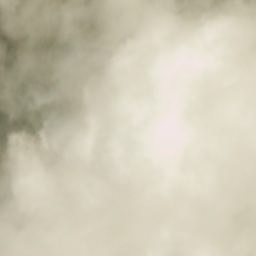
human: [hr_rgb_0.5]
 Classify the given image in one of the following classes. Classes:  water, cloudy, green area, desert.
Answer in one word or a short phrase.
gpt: cloudy